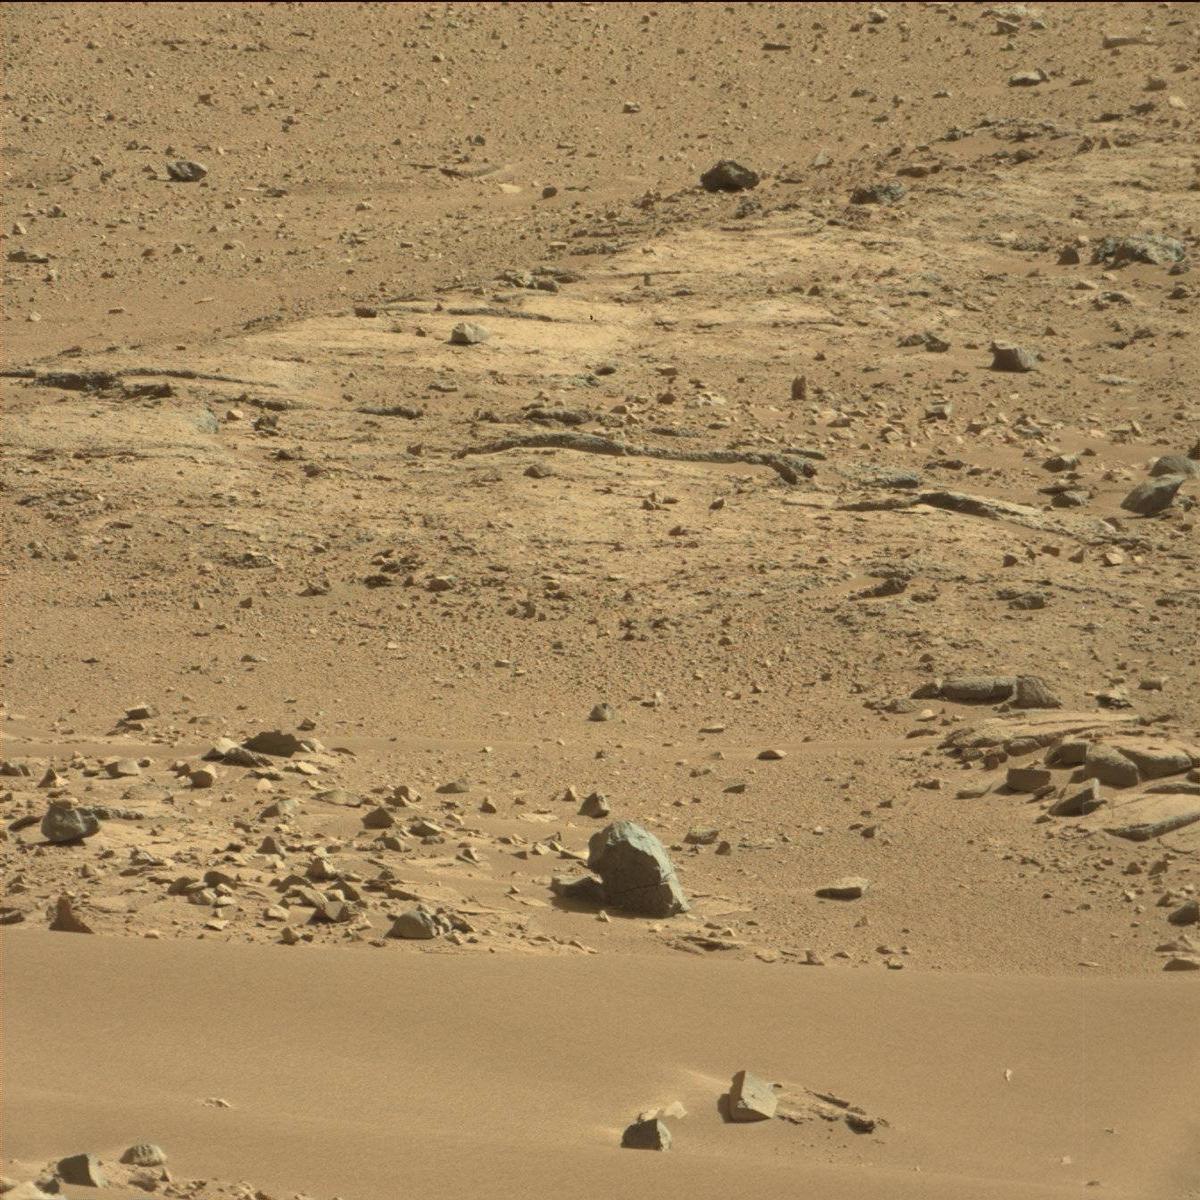
Terrain classes present: Bedrock, Rock, Sand / Soil